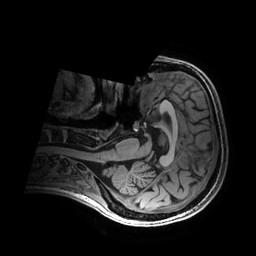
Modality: T1w
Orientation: sagittal